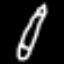
Label: pencil